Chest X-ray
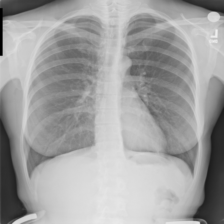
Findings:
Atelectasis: negative
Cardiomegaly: negative
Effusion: negative
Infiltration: negative
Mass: negative
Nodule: negative
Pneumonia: negative
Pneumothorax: negative
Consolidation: negative
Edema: negative
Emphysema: negative
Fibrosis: negative
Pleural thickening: negative
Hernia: negative